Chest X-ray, AP view. Patient: 58 years old, sex M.
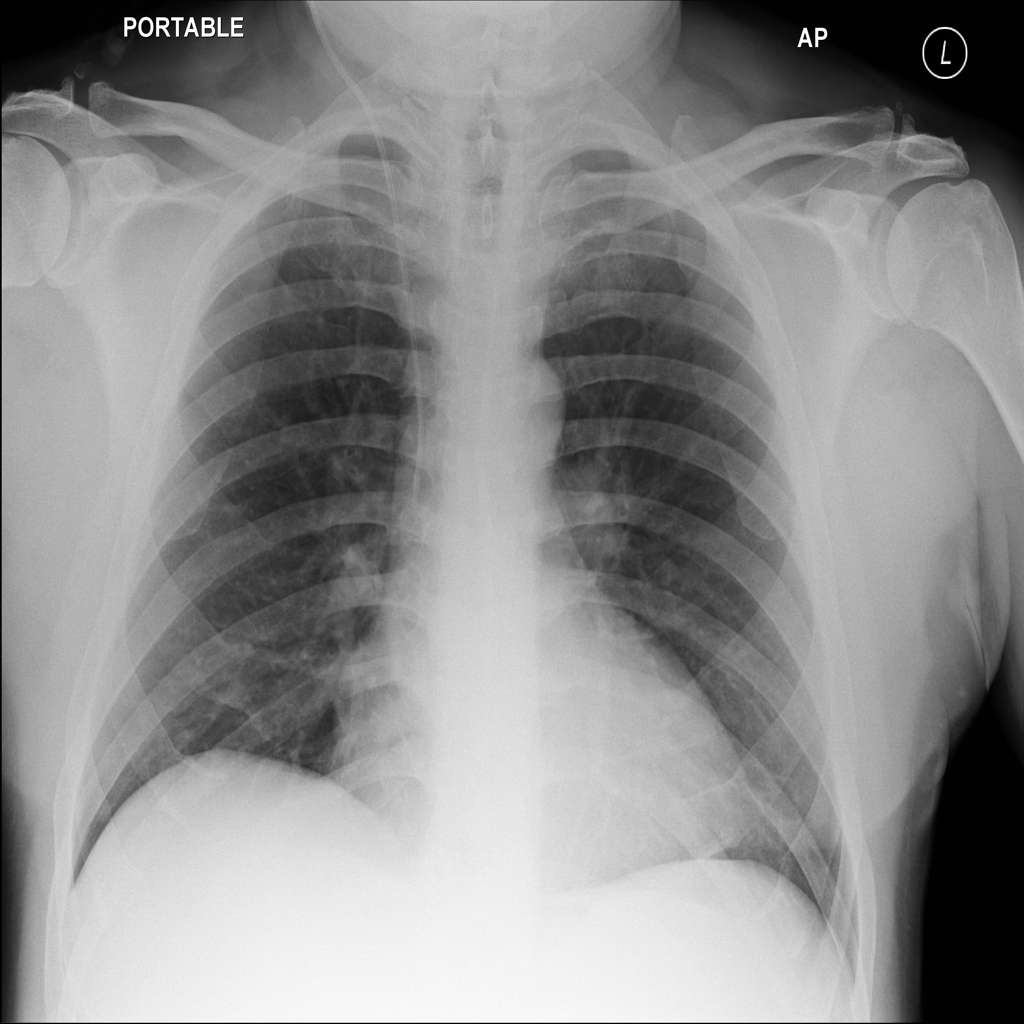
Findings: No Finding